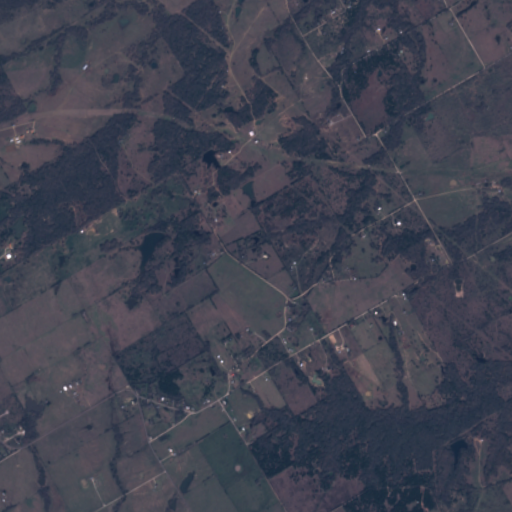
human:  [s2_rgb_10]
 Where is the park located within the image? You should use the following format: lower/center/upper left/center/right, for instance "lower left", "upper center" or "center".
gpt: The park is located in the lower center of the image.
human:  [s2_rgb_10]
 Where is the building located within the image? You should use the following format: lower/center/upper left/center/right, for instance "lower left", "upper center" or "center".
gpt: There is no building in the image.